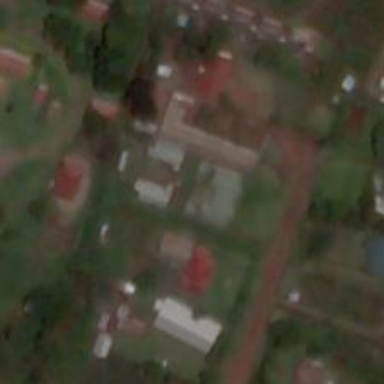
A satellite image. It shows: School.